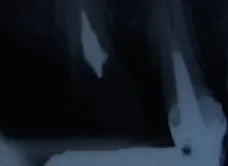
Fig. 112 preoperative radiograph.
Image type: radiology (x_ray)